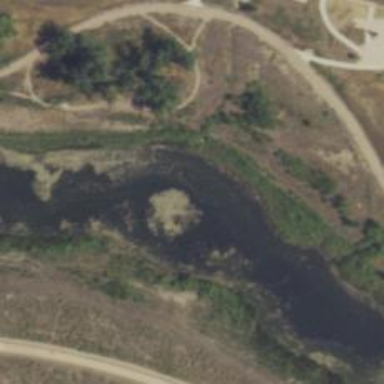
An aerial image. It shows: Pond with natural water.